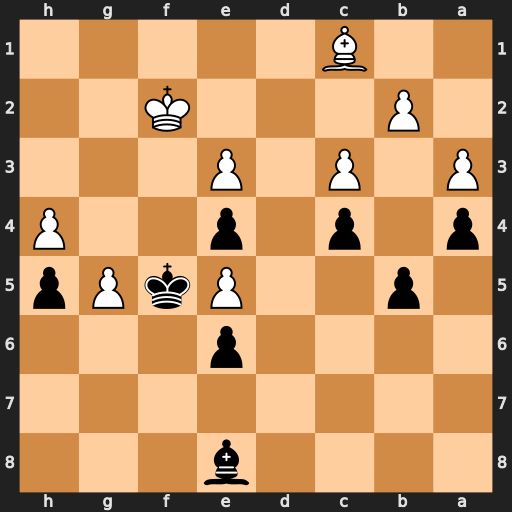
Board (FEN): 4b3/8/4p3/1p2PkPp/p1p1p2P/P1P1P3/1P3K2/2B5
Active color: b
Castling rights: -
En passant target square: -
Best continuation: Kg4 Kg2 Kxh4 Bd2 Kg4 Be1 h4